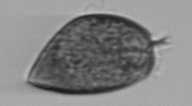
Label: Prorocentrum_micans